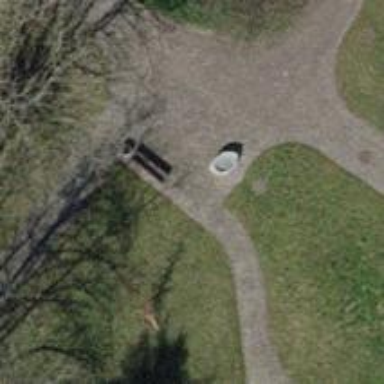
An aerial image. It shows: Brown bench.